Question: I need get the price of lasted QuoteDate.
Right now i have query like these
'''
SELECT dbo.INMT.Material, dbo.INMT.LastVendor, dbo.INMT.AvgCost, dbo.MSQD.Status, dbo.MSQH.QuoteDate, dbo.MSQD.UnitPrice
FROM dbo.INMT INNER JOIN
dbo.MSQD ON dbo.INMT.MatlGroup = dbo.MSQD.MatlGroup AND dbo.INMT.Material = dbo.MSQD.Material INNER JOIN
dbo.MSQH ON dbo.MSQD.MSCo = dbo.MSQH.MSCo AND dbo.MSQD.Quote = dbo.MSQH.Quote
GROUP BY dbo.INMT.Material, dbo.INMT.LastVendor, dbo.INMT.AvgCost, dbo.MSQD.Status, dbo.MSQD.UnitPrice, dbo.MSQH.QuoteDate
ORDER BY dbo.INMT.Material
'''
and get the following result

and how can i run a query just get the highlighted record.i try to do something like where QuoteDate =max......but maybe my grouyping is not correct.
thanks
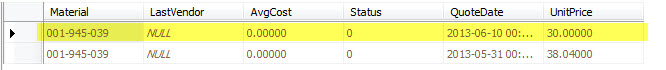
Answer: So, assuming SQL Server 2005+, you can use a 'CTE' and 'ROW_NUMBER()':
'''
;WITH CTE AS
(
SELECT I.Material,
I.LastVendor,
I.AvgCost,
MD.Status,
MH.QuoteDate,
MD.UnitPrice,
RN = ROW_NUMBER() OVER( PARTITION BY I.Material, I.LastVendor,
I.AvgCost, MD.Status,
MD.UnitPrice
ORDER BY MH.QuoteDate DESC)
FROM dbo.INMT I
INNER JOIN dbo.MSQD MD
ON I.MatlGroup = MD.MatlGroup
AND I.Material = MD.Material
INNER JOIN dbo.MSQH MH
ON MD.MSCo = MH.MSCo
AND MD.Quote = MH.Quote
)
SELECT Material,
LastVendor,
AvgCost,
Status,
QuoteDate,
UnitPrice
FROM CTE
WHERE RN = 1
'''